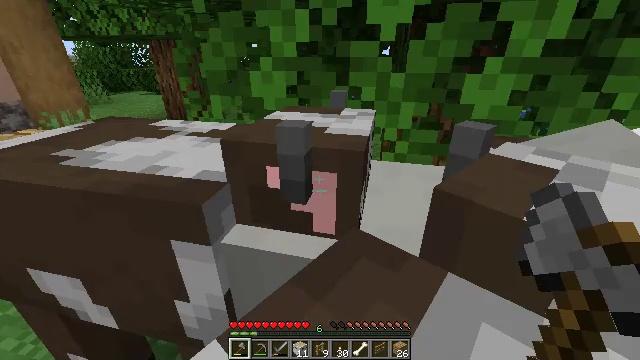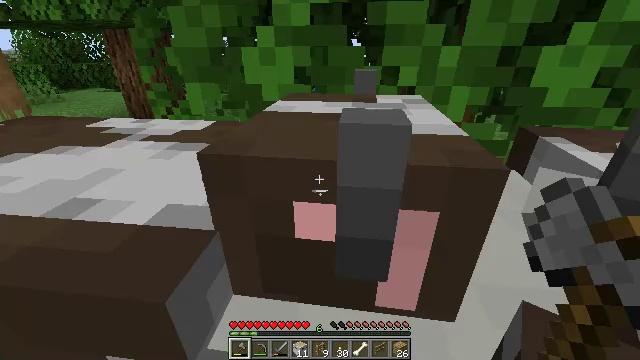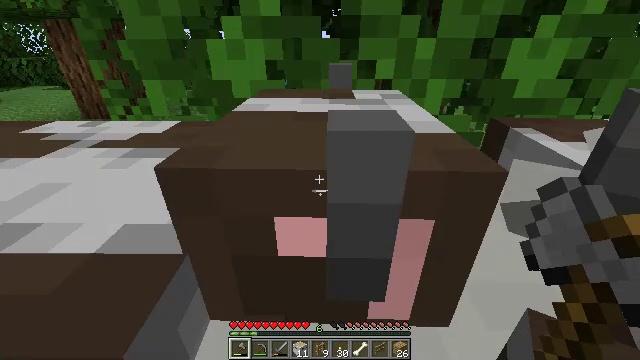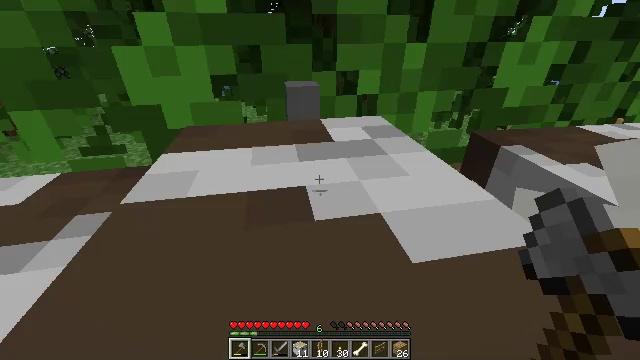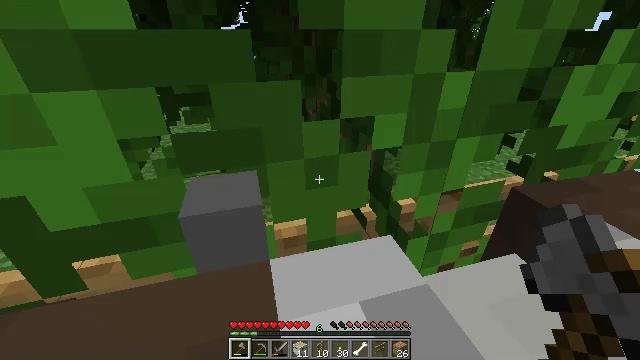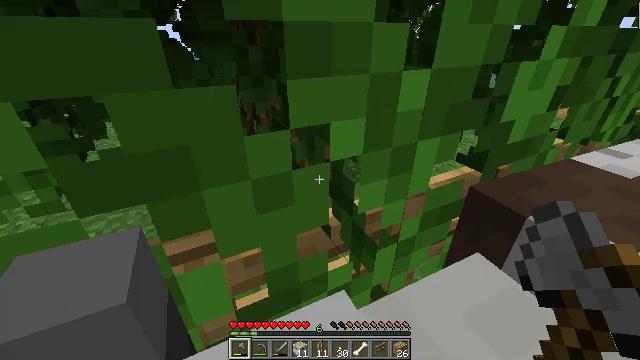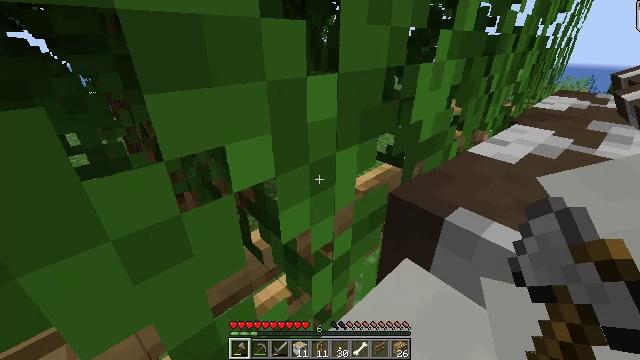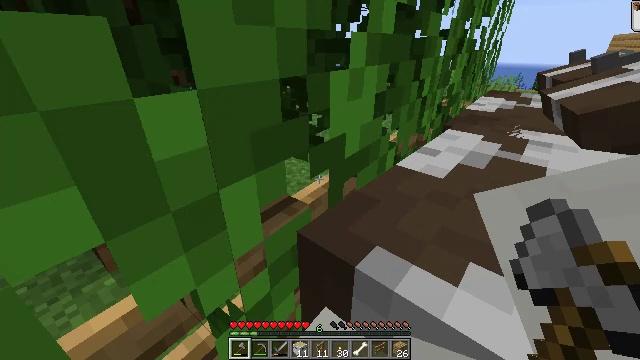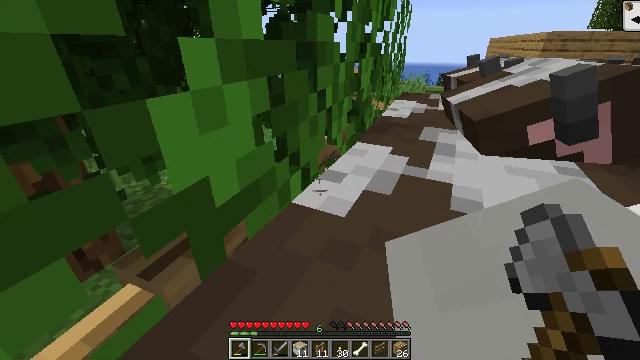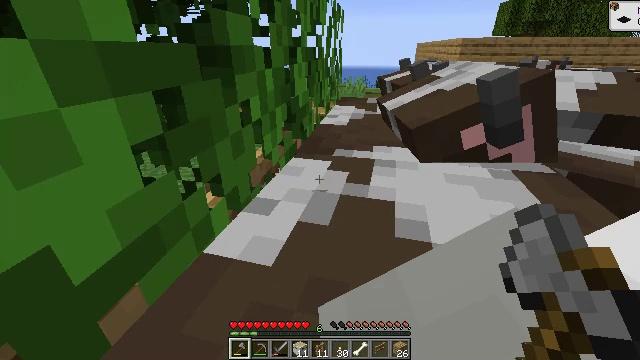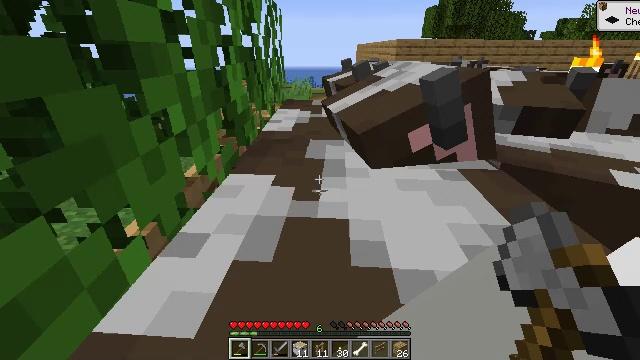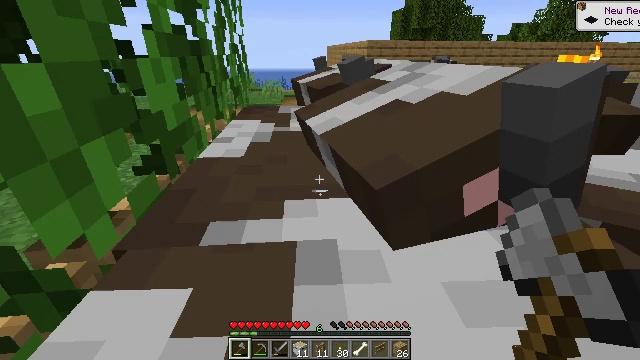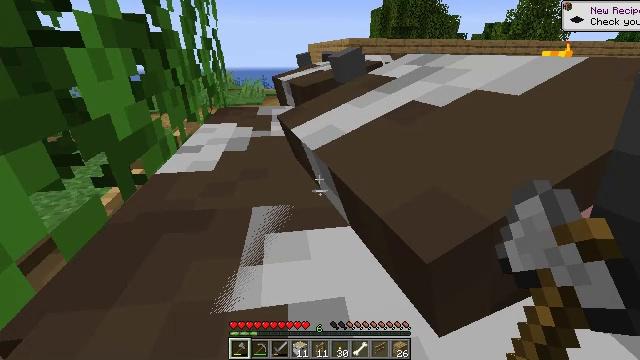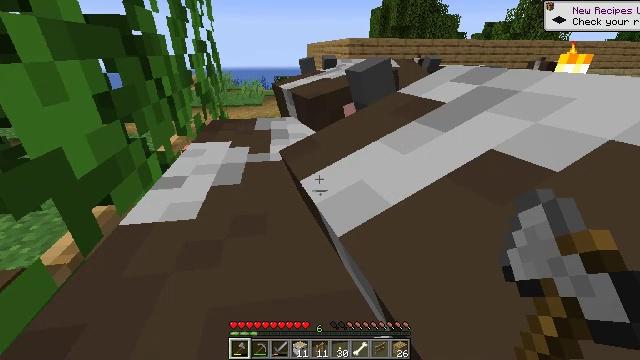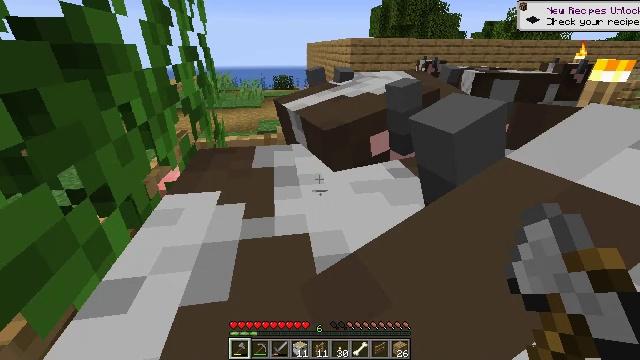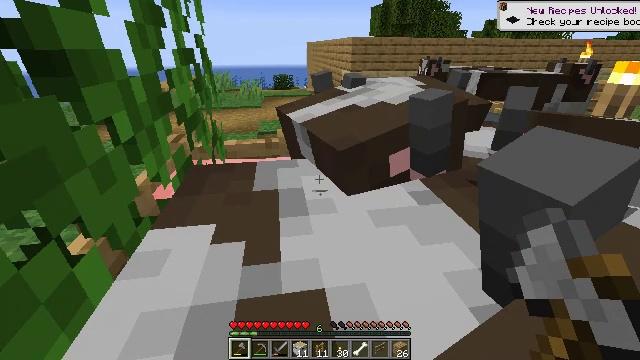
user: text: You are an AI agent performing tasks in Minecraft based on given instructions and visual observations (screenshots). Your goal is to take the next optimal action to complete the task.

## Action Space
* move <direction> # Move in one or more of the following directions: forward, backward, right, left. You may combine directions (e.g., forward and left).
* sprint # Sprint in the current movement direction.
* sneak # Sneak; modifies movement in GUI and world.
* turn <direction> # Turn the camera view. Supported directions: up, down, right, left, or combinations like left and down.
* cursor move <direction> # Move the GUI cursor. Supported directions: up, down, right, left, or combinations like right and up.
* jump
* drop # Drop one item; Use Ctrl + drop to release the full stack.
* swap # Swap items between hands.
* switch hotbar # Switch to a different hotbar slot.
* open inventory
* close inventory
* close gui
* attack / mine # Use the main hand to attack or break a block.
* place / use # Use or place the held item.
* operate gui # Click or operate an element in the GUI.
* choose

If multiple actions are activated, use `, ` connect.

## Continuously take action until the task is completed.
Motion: motion action
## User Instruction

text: Mine the oak fence from the structure.
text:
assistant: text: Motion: move forward, turn right and down
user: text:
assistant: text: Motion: move forward, turn right and down
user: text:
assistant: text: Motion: move forward, turn right
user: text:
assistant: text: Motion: move forward, turn right
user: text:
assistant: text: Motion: move forward, turn right
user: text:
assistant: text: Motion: move forward, turn right and up
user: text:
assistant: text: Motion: move forward, turn right
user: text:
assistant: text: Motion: move forward, turn right
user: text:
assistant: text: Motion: move forward, turn right
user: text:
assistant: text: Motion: move forward, turn right
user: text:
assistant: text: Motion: move forward, turn right
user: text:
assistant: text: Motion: move forward, turn right
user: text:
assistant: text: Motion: move forward
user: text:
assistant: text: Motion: move forward
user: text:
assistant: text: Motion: move forward
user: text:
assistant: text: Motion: move forward
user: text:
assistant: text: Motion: move forward, turn left
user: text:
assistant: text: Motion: move forward, turn left
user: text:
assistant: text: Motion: move forward
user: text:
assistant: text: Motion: move forward
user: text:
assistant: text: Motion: move forward
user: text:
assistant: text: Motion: move forward
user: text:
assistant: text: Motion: move forward, turn right
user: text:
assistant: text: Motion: move forward, turn right
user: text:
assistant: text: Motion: move forward, turn right
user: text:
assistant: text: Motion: move forward, turn right
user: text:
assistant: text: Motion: move forward, turn right and down
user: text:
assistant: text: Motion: move forward, turn right and down
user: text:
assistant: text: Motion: move forward, turn right and down
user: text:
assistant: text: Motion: move forward, turn right